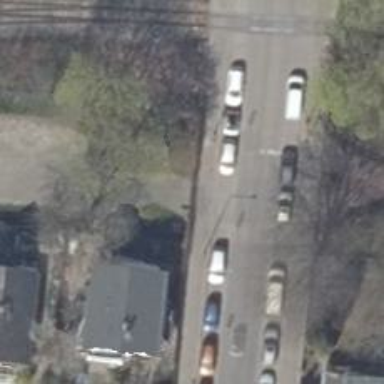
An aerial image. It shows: Road serving as parking aisle.